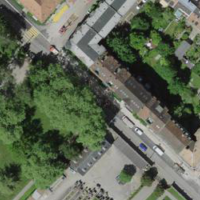
EUNIS habitat code: 53
Species observed at this site:
Fagus sylvatica